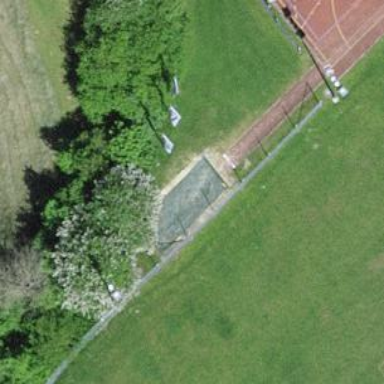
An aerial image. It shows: Athletics pitch for leisure land sports.